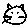
Label: cat